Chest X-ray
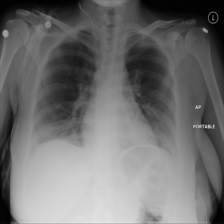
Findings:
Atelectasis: negative
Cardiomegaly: negative
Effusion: negative
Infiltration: negative
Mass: negative
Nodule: negative
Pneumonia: negative
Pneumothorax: negative
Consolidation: negative
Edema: negative
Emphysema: negative
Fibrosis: negative
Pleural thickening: negative
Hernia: negative